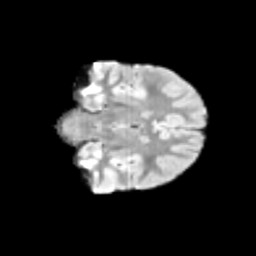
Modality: T2w
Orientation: coronal
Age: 9
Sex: female
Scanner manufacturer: siemens
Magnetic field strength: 3 T
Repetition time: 3.8 s
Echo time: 0.07 s